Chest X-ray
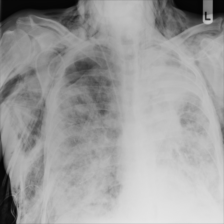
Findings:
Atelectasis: negative
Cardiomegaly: negative
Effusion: negative
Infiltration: negative
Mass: negative
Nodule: negative
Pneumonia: negative
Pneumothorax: positive
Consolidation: negative
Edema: positive
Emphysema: positive
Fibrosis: negative
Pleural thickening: negative
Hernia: negative